Field crop: tomato
Growth stage: 1
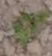
Species: portulaca